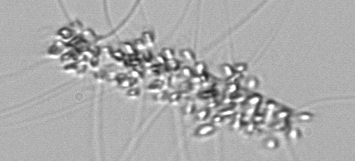
Label: Chaetoceros_didymus_TAG_external_flagellate